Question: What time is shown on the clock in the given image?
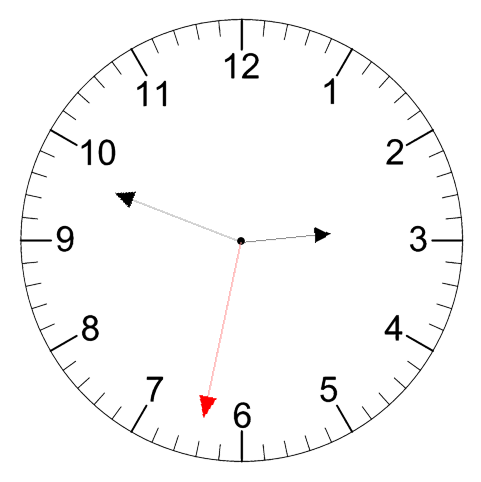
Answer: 02:48:32